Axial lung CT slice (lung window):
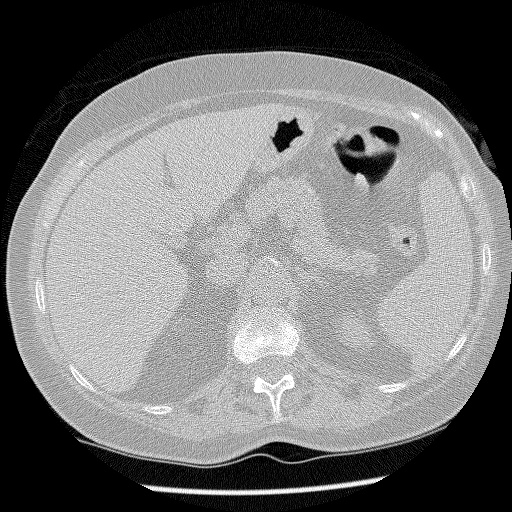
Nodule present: no